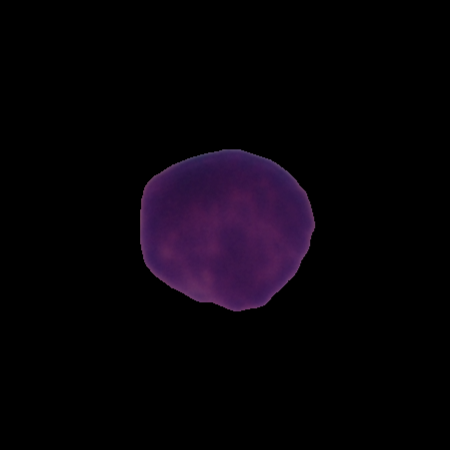
Label: healthy